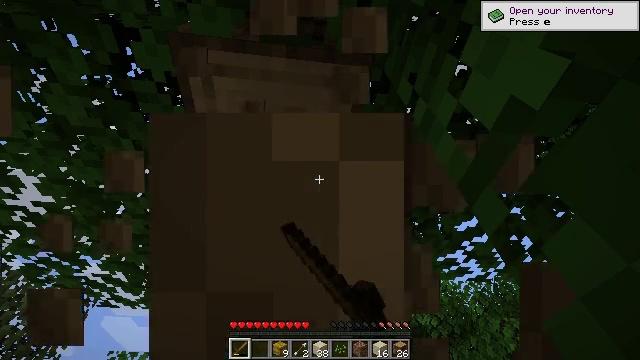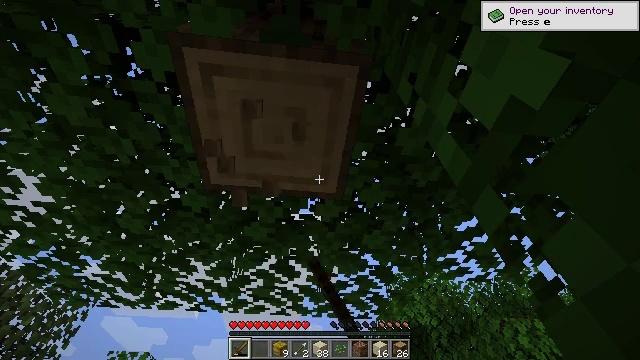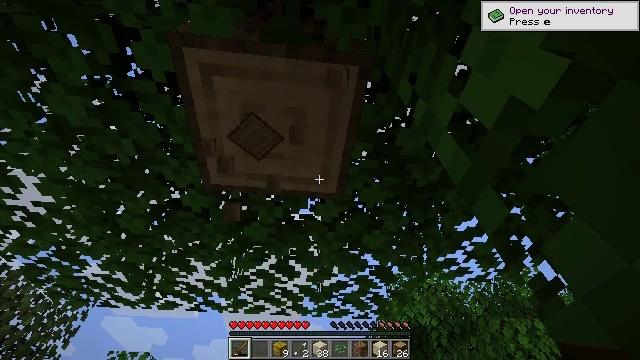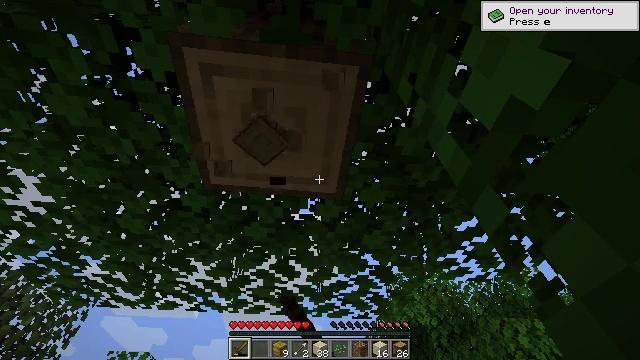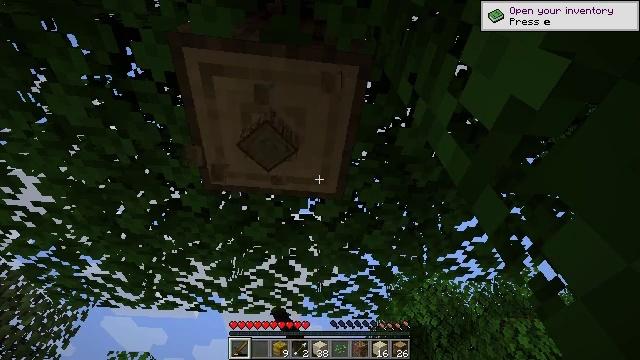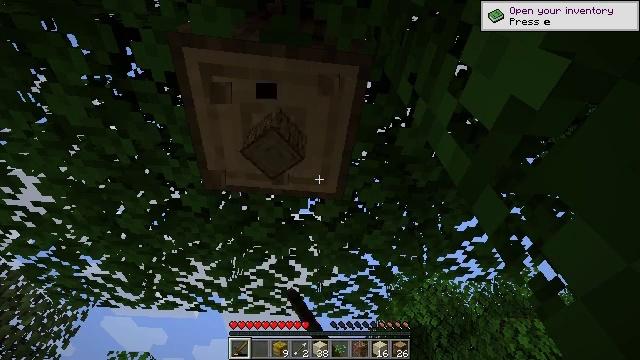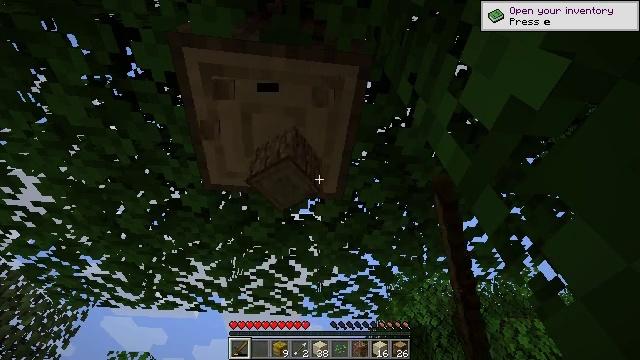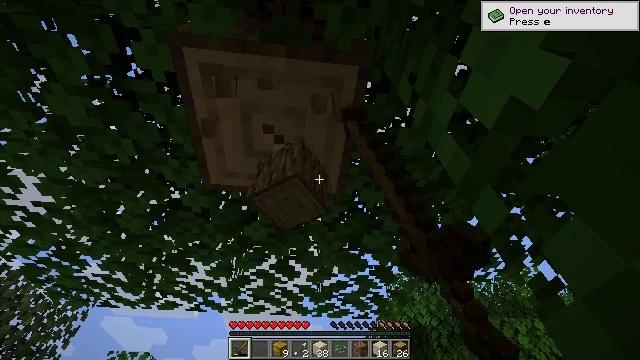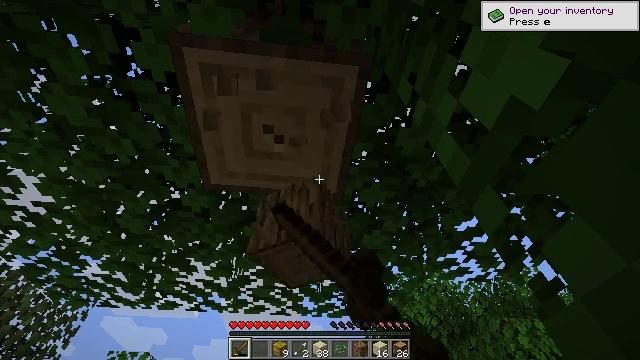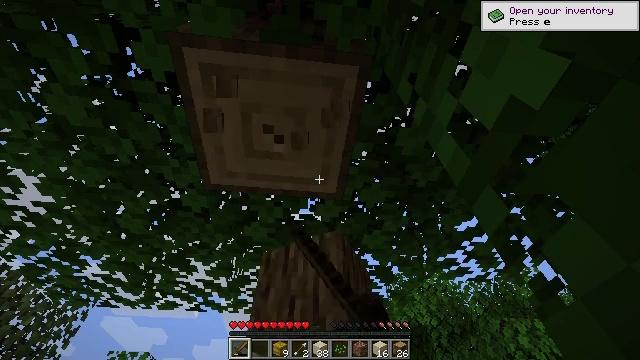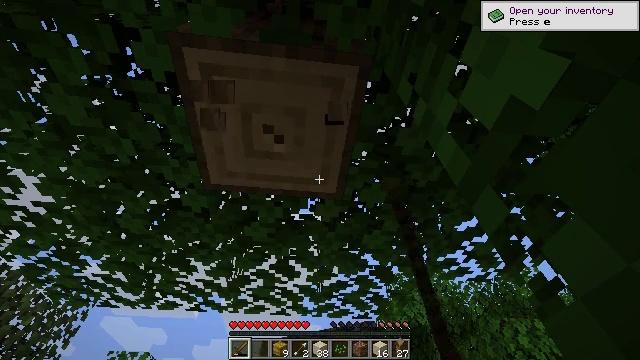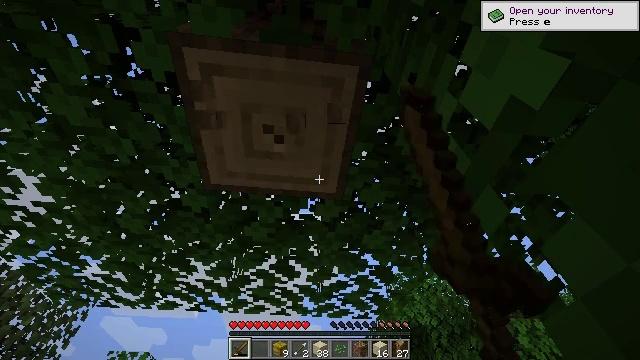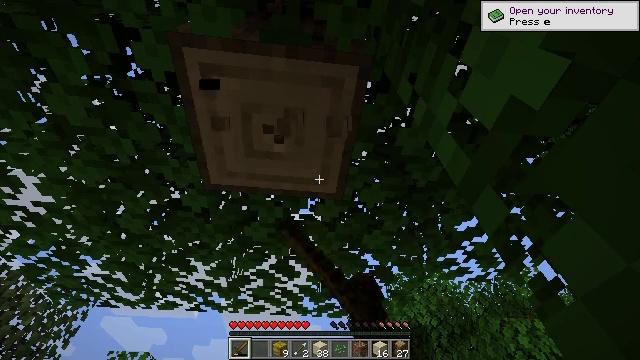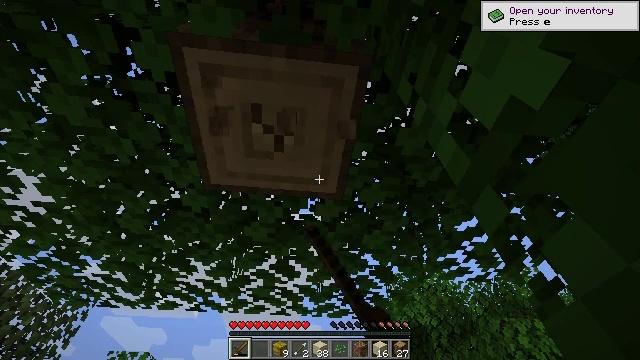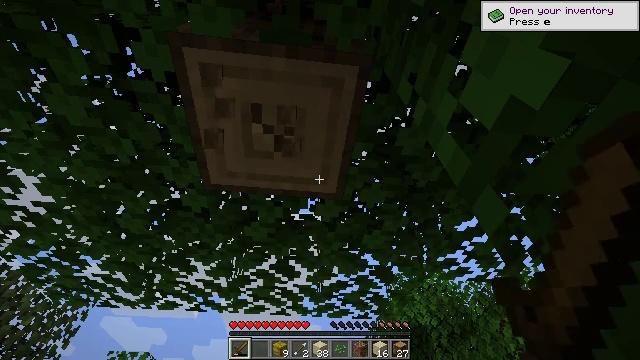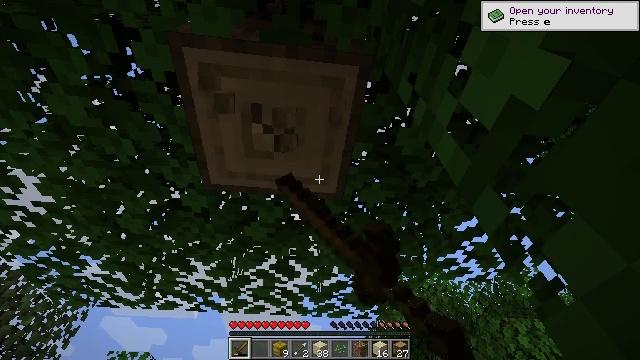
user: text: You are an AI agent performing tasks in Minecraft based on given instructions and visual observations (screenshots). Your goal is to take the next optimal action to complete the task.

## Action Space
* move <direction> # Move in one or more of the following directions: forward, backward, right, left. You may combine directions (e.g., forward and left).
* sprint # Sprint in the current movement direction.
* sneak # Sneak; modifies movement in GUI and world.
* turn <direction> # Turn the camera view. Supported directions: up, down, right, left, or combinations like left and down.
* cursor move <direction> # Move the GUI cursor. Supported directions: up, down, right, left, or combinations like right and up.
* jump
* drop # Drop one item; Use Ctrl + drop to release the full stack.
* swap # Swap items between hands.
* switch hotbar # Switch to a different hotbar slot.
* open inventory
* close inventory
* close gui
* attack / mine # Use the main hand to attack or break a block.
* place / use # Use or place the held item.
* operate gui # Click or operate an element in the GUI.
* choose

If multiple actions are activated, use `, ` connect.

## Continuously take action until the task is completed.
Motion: motion action
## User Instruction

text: Chop down the oak log.
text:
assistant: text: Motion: attack / mine
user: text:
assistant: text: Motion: attack / mine
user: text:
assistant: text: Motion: attack / mine
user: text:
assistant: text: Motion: attack / mine
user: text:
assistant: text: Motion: attack / mine
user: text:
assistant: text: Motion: attack / mine
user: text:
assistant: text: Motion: attack / mine
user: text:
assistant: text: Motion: attack / mine
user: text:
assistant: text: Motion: attack / mine
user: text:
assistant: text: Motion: attack / mine
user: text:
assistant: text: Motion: attack / mine
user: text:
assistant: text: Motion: attack / mine
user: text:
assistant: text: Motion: attack / mine
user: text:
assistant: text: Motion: attack / mine
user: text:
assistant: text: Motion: attack / mine
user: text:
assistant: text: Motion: attack / mine
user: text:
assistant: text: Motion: attack / mine
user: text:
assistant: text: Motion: attack / mine
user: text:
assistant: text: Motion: attack / mine
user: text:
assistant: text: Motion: attack / mine
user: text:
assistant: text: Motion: attack / mine
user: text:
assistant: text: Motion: attack / mine
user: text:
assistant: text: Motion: attack / mine
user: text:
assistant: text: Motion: attack / mine
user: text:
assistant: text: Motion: attack / mine
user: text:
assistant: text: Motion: attack / mine
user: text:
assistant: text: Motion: attack / mine
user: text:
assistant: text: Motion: attack / mine
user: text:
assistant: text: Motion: attack / mine
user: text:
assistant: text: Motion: attack / mine